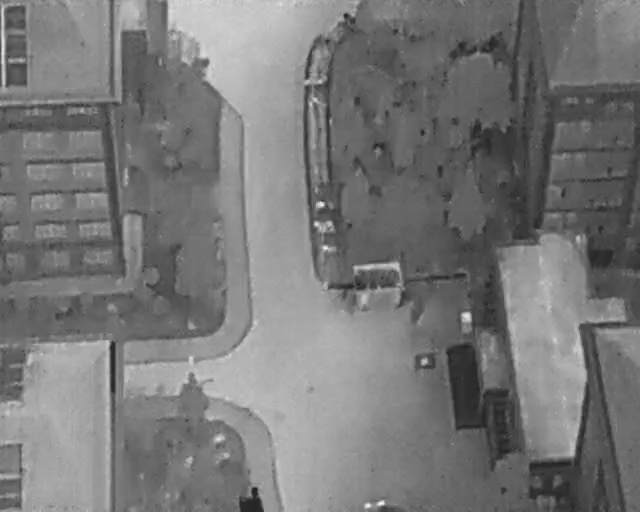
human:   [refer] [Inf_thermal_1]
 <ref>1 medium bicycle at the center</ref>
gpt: <box>[[49, 41, 51, 46, 2]]</box>

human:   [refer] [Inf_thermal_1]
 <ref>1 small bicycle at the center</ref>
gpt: <box>[[49, 37, 51, 42, 2]]</box>